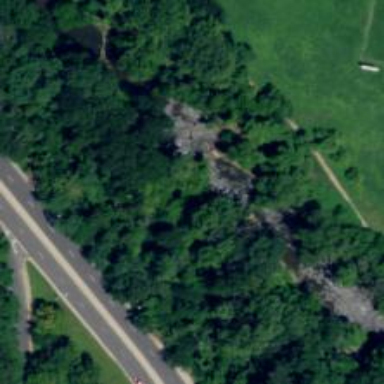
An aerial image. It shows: Bridge supported by abutments.